Field crop: maize
Growth stage: 2
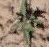
Species: atriplex